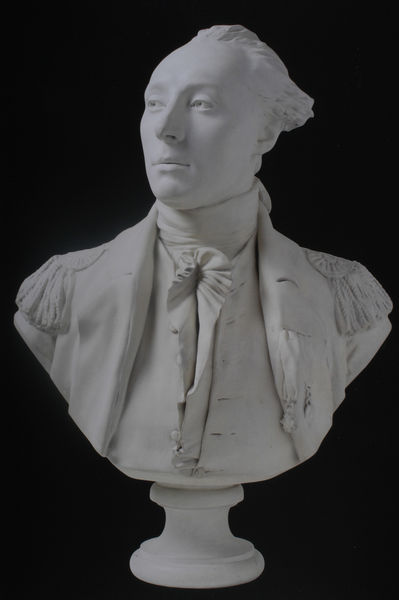
Titel: Marie-Joseph-Paul-Yves-Roche-Gilbert du Motier, Marquis de Lafayette
Künstler: Jean-Antoine Houdon
Standort: Boston (Massachusetts)
Institution: The Boston Athenaeum
Schlagwörter: fuß, kopf, mann, schatten, weiß, brust, frankreich, frisur, haar, licht, marmor, mund, nase, ohr, profil, schwarz, stirn, blick, schal, tuch, anzug, hemd, jacke, jung, augen, barock, falten, gesicht, kragen, mensch, sockel, stein, bildnis, hals, herr, portrait, porträt, ferne, wind, fransen, haare, mantel, stoff, klassizismus, augenbrauen, bruststück, kinn, lippen, rokoko, schulter, schultern, rund, keramik, skulptur, statue, ton, wangen, französisch, krawatte, dichter, knopfloch, streng, büste, glatze, halstuch, plastik, plinthe, podest, edel, rüschen, knöpfe, fliege, knopfleiste, revers, weste, lider, foto, fotografie, stolz, porzellan, ideal, seite, militär, uniform, soldat, epauletten, napoleon, abzeichen, offizier, orden, halbglatze, ohrmuschel, arrogant, seitenblick, halbprofil, dynamisch, binde, ständer, edelmann, aufklärung, gips, klassik, gewellt, klassisch, jabot, neoklassizismus, weitblick, galauniform, fristur, milität, knopflöcher, hauptmann, schulterpolster, houdon, kühn, ann, porträtbüste, toddel, gneigt, griechische nase, kraen, stehfrisur, voraus, runder sockel, quaddeln, hat er tatsächlich auch den mund gesehen, 1842, pauletten